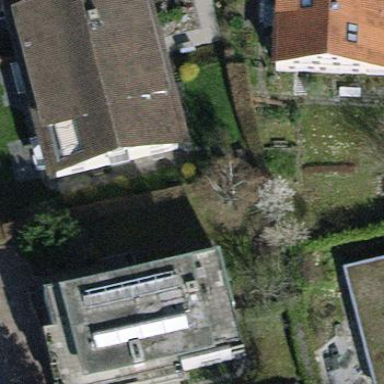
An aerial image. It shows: Gabled roof on building that houses apartments.